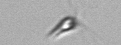
Label: Calciopappus